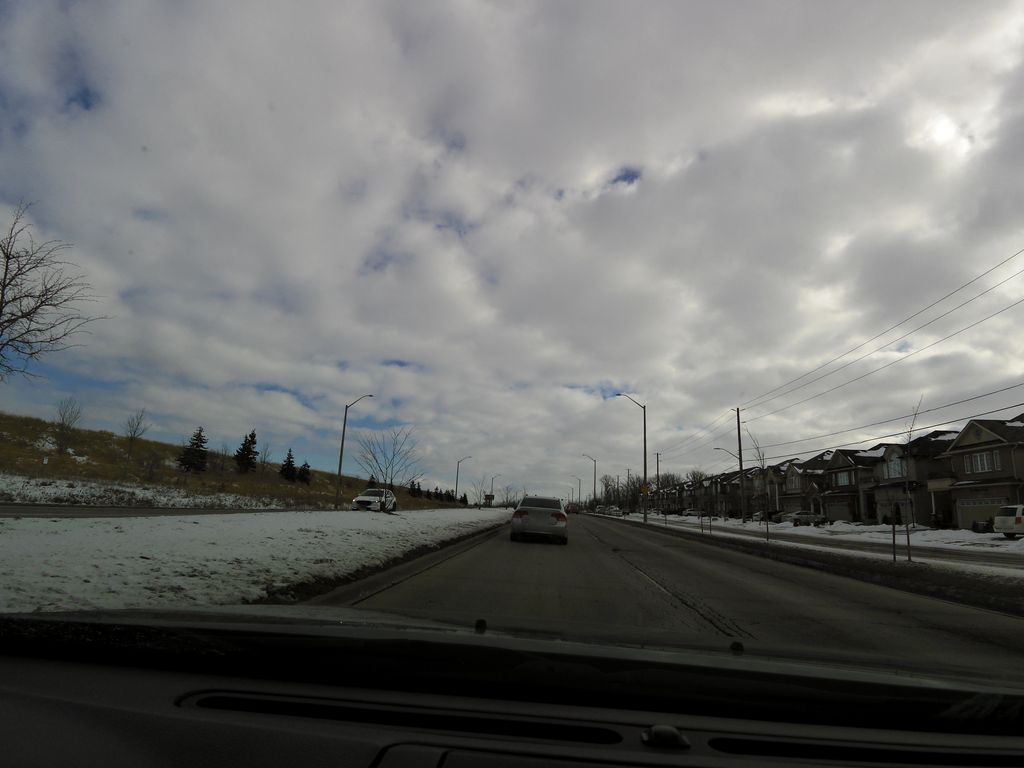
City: hamilton